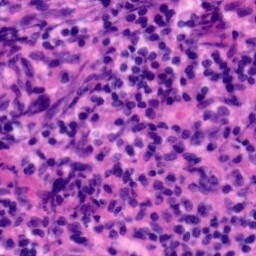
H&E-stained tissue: Tonsil